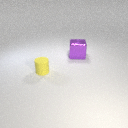
small yellow rubber cylinder to the left of large purple metal cube